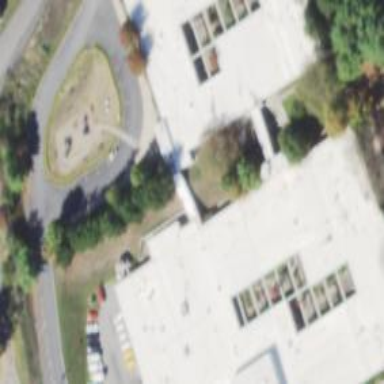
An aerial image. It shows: School building.